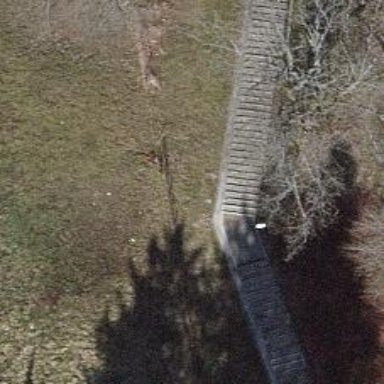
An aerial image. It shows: Road with steps.